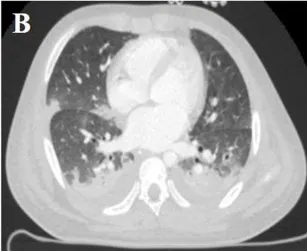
Contrast-enhanced computed tomography. Showed mild cardiomegaly, interstitial pulmonary edema, and bilateral pulmonary contusions.
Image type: radiology (ct)